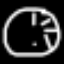
Label: clock